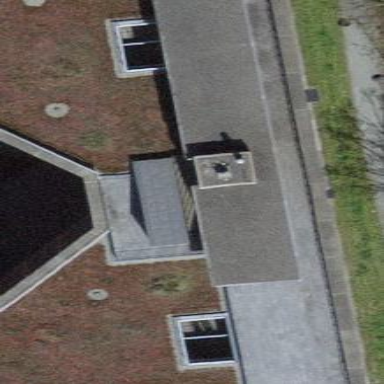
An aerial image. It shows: Public building.